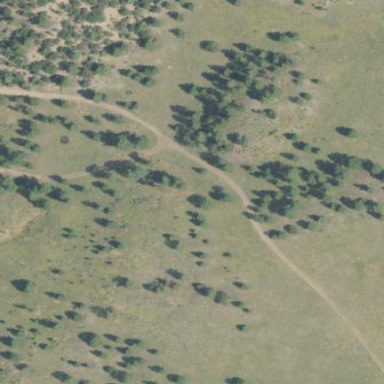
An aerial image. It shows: Woodland area filled with evergreen needle-leaved trees.